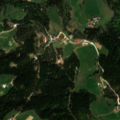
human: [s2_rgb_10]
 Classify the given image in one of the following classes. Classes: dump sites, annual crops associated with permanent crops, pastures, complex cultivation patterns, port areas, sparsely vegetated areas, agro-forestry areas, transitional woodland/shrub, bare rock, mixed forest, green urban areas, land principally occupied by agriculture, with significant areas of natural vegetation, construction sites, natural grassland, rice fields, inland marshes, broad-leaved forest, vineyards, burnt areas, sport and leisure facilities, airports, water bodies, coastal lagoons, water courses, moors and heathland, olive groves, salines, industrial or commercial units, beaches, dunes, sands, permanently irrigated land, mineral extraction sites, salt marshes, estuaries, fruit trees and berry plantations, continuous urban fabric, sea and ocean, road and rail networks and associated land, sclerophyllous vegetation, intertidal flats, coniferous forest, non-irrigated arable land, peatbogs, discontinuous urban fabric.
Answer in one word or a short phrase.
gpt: pastures, broad-leaved forest, coniferous forest, mixed forest